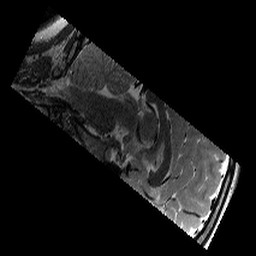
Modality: T2w
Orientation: sagittal
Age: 10
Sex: female
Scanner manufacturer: siemens
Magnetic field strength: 3 T
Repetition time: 9.23 s
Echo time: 0.067 s